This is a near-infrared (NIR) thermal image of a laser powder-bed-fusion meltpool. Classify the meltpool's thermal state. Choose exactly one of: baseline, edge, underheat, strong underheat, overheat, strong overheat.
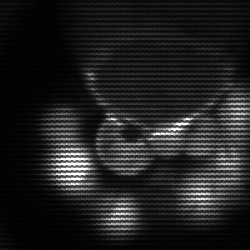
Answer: edge